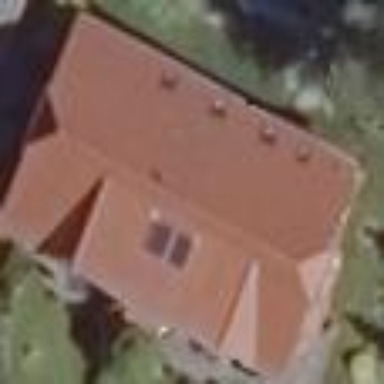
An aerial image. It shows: Simple house.